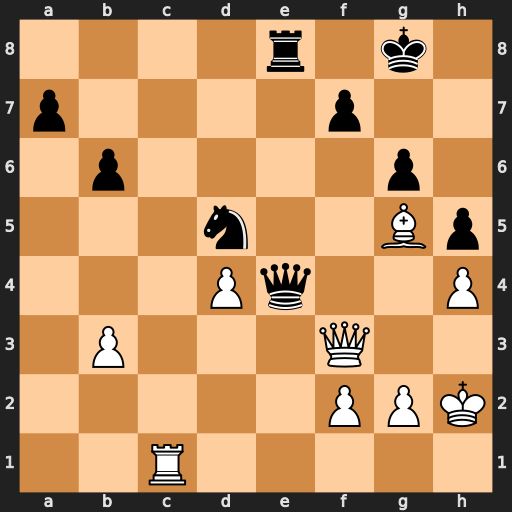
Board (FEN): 4r1k1/p4p2/1p4p1/3n2Bp/3Pq2P/1P3Q2/5PPK/2R5
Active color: w
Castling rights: -
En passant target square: -
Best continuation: Rc8 Kg7 Rxe8